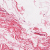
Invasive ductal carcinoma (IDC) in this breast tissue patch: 0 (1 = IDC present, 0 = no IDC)